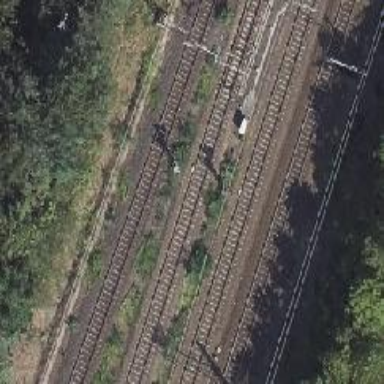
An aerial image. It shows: Railway signal.